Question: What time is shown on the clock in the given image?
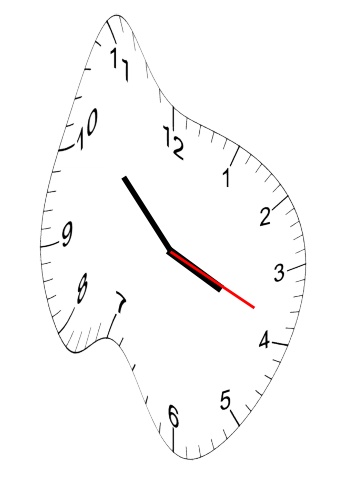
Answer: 03:52:19